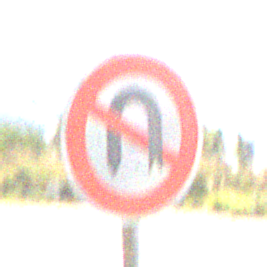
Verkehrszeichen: VerbotWenden
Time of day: MorningAfternoon
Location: Outdoor (RoadRail)
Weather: PartlyCloudy
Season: NotSpecified
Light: Natural